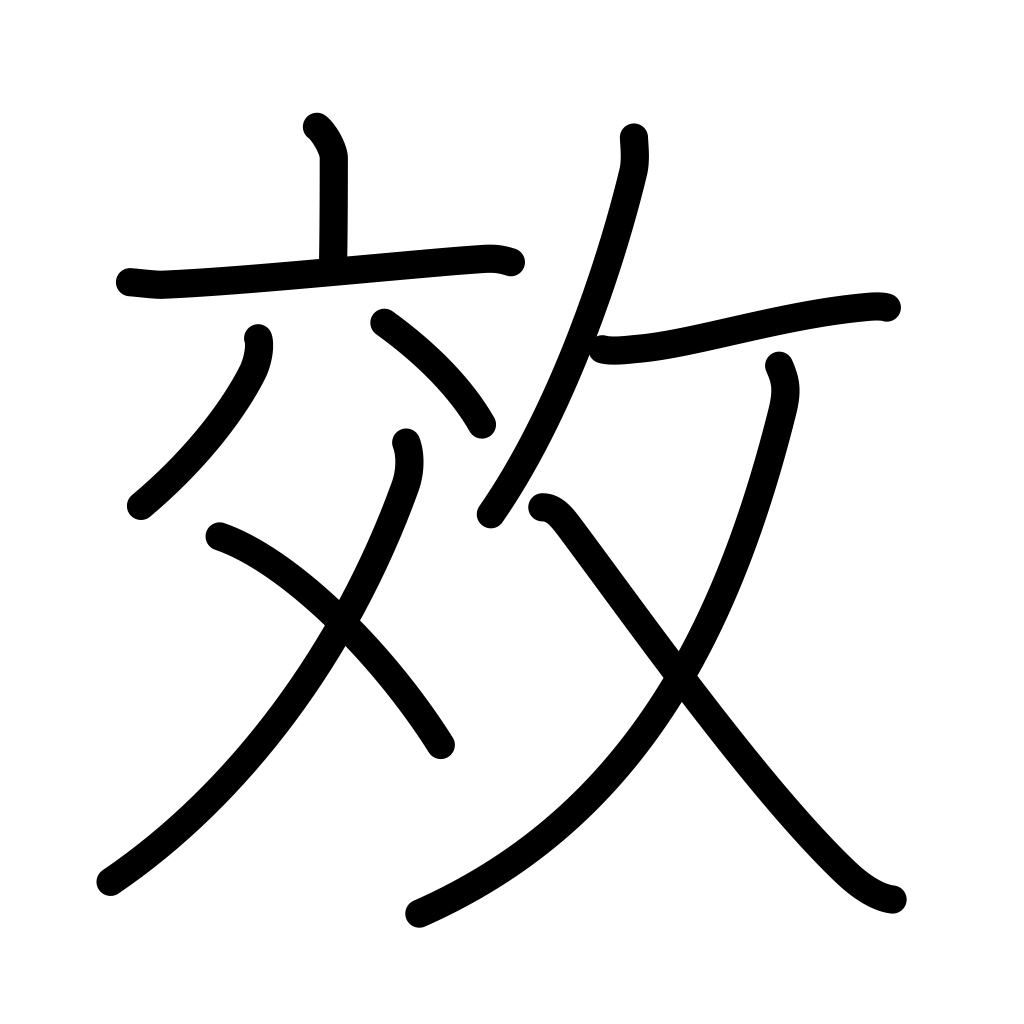
Meaning: result, effect, effectiveness